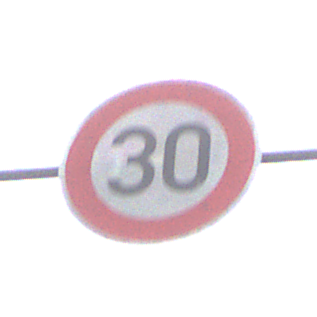
Verkehrszeichen: Geschwindigkeit30
Umgebung: Outdoor, Nature
Tageszeit: Midday
Wetter: Overcast
Licht: Natural
Jahreszeit: Autumn
Kontrast: LowContrast